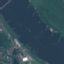
Land use / land cover class: River